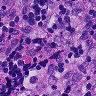
Metastatic tissue present: no